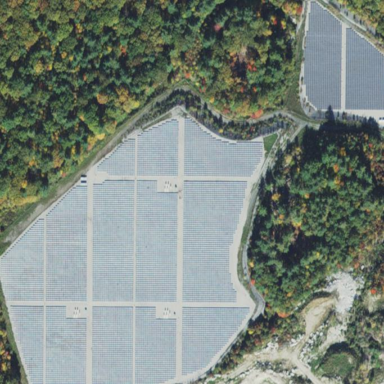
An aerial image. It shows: Solar power plant with photovoltaic solar panels surrounded by fence.